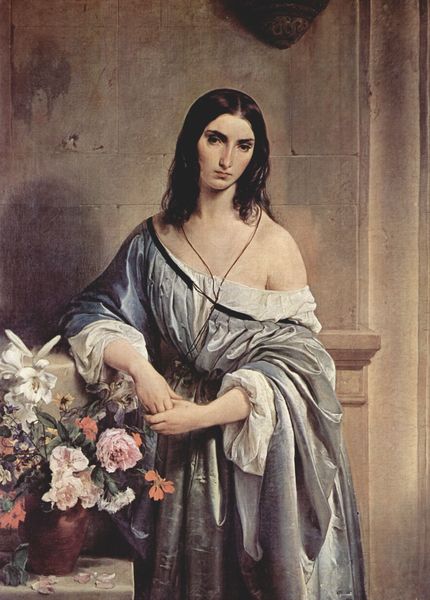
Titel: Melancholischer Gedanke
Künstler: Francesco Hayez
Standort: Milano
Institution: (Privatsammlung)
Schlagwörter: blau, blätter, dunkel, gemälde, hand, nackt, schatten, weiß, grün, mädchen, ausschnitt, blume, blumen, braun, brust, frankreich, frau, frisur, grau, haar, hell, hintergrund, holz, kleid, licht, marmor, mund, nacht, nase, schmuck, schwarz, stirn, stützen, säule, tisch, tische, zimmer, blick, blüten, dame, gürtel, rose, rosen, malerei, symbolismus, hemd, wand, arm, arme, augen, band, blass, bluse, falten, gesicht, inkarnat, sockel, stein, trauer, ärmel, bildnis, hals, hände, portrait, porträt, öl, brüstung, gewand, haare, halbfigur, pose, schnur, stehend, stoff, innen, augenbrauen, blässe, borte, brünett, dekollete, en face, frontal, locken, mittelscheitel, rosa, scheitel, schulter, schultern, schön, seide, traurig, keramik, krug, vase, hellblau, schärpe, blumentopf, ornage, taille, wangen, ecke, blumenvase, italien, halsband, kette, mauer, pilaster, romantik, tapete, weiblich, dekor, melancholisch, tischchen, strauss, vasen, faltenwurf, glatt, edel, nachdenklich, ellenbogen, decolleté, halskette, geneigt, blumenstrauss, bouquet, blütenblätter, ellebogen, schulterfrei, gefäss, münchen, schlicht, portait, stand, lilie, welk, flecken, biedermeier, verschränkt, zigeunerin, gesims, frontalansicht, hängend, verwelkt, anhänger, pfingstrosen, silbern, achsel, feuerbach, balu, konsole, nelken, lilien, baumwolle, elfe, ingres, vertäfelung, dunkelhaarig, untergewand, unterkleid, überkleid, schulterlang, klied, bloß, unterarme, desdemona, chemise, ketter, offene haare, aufgelegt, achselhöle, dekolllette, hintergruund, ipod, scjöne, trauchig